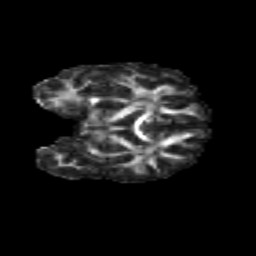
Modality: FA
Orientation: coronal
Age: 7
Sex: female
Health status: healthy